Field crop: tomato
Growth stage: 1
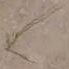
Species: cyperus